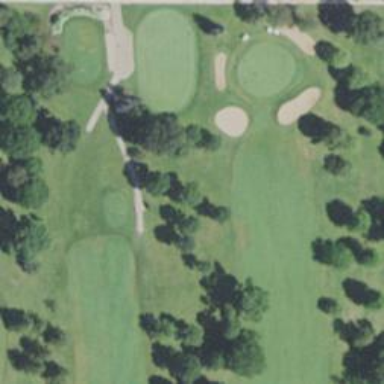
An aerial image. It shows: Path for both roads and golfers.